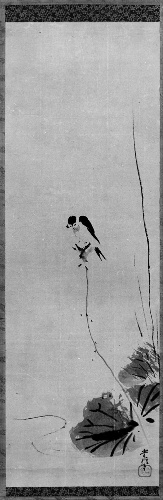
Artist: Kano Tsunenobu
Artist bio: Japanese, 1636–1713
Object type: Hanging scroll
Classification: Paintings
Medium: One of a triptych of hanging scrolls; ink and color on paper
Culture: Japan
Period: Edo period (1615–1868)
Dimensions: Image: 35 1/8 × 11 5/16 in. (89.2 × 28.8 cm)
Overall with mounting: 68 1/8 × 15 1/4 in. (173 × 38.7 cm)
Overall with knobs: 68 1/8 × 16 3/4 in. (173 × 42.5 cm)
Department: Asian Art
Credit line: Rogers Fund, 1960
Accession year: 1960
Repository: Metropolitan Museum of Art, New York, NY
Tags: Birds